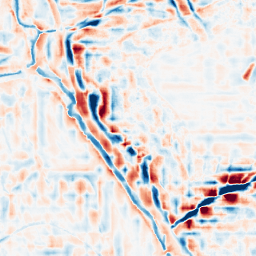
Category: wavelet
Decomposition family: wavelet_reverse_biorthogonal
Decomposition parameters: wavelet: rbio2.4
level: 4
Upsampling method: bilinear
Upsampling parameters: scale: 8
Upsampling scale: 8